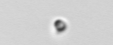
Label: nanoplankton_mix